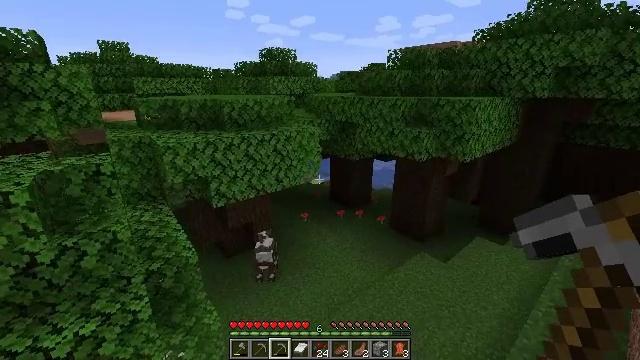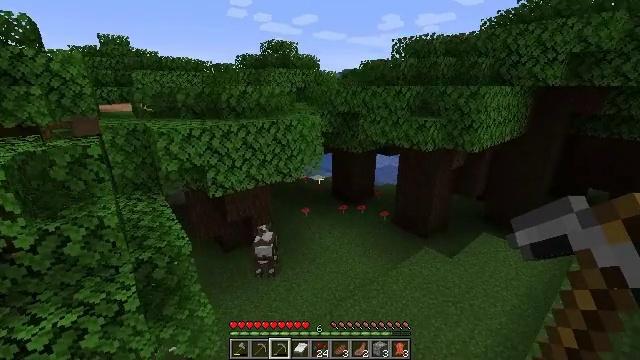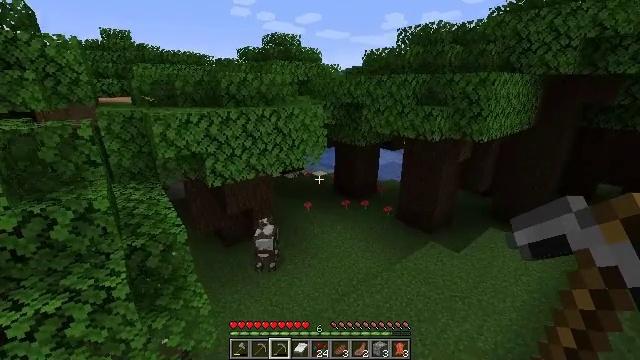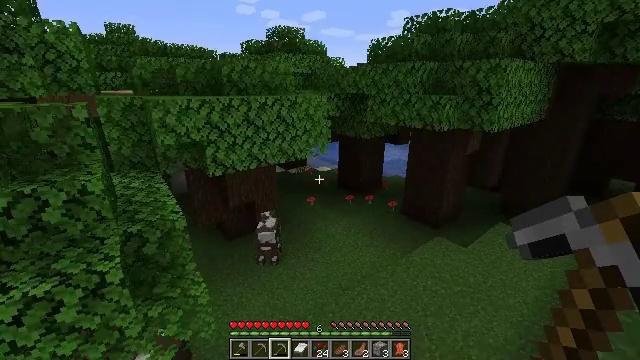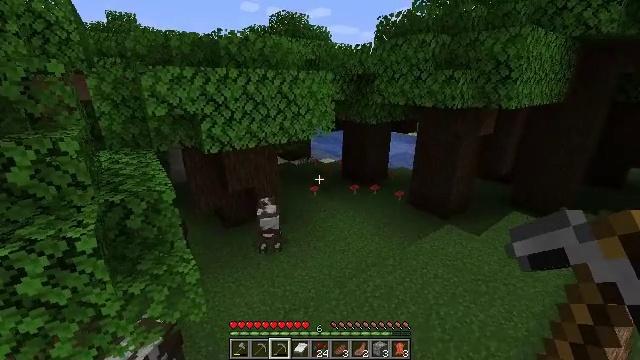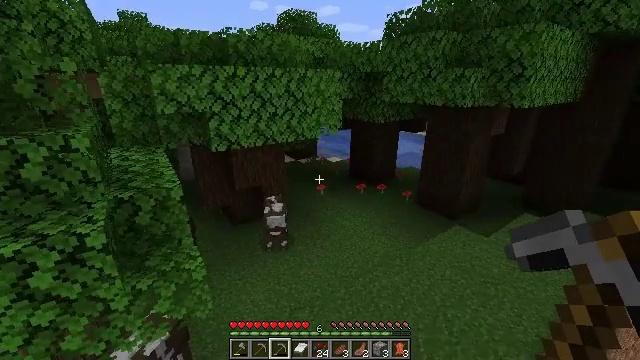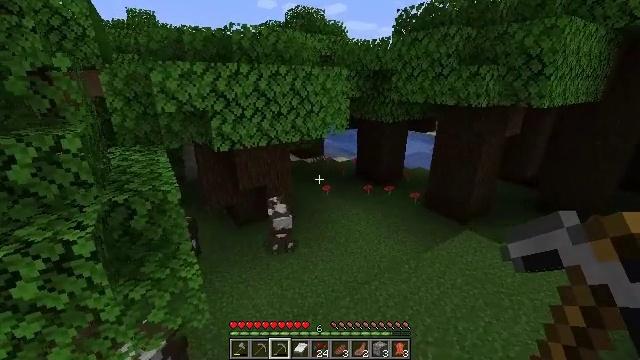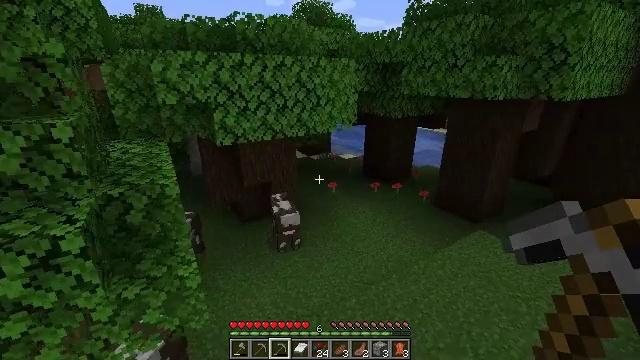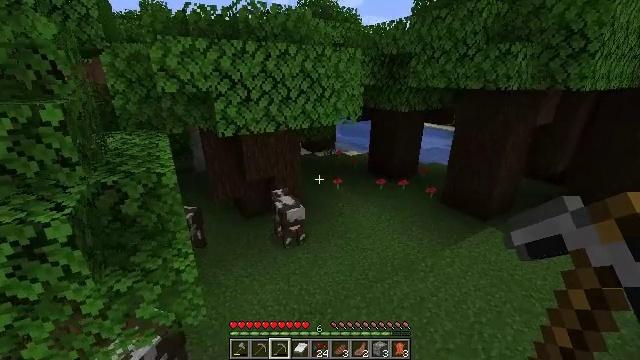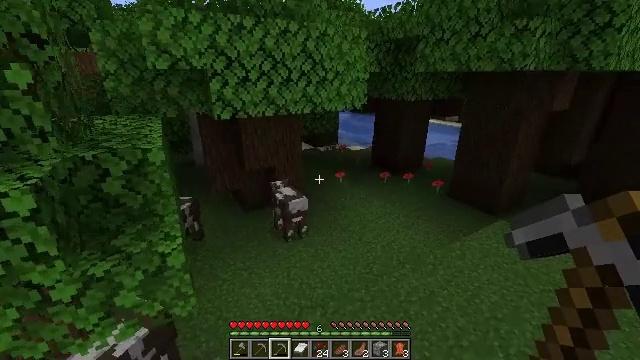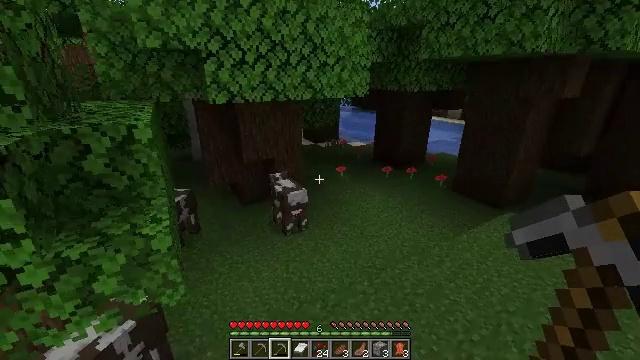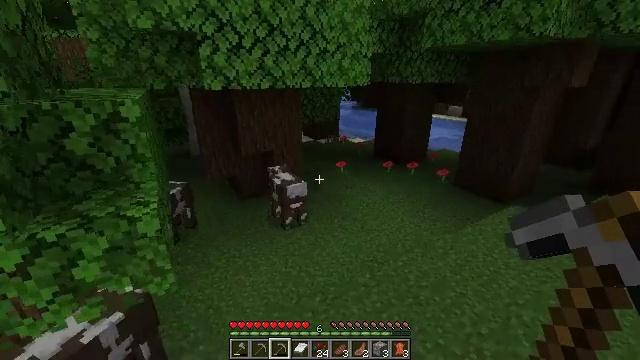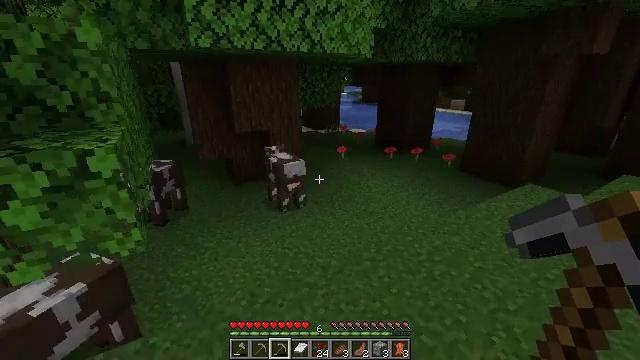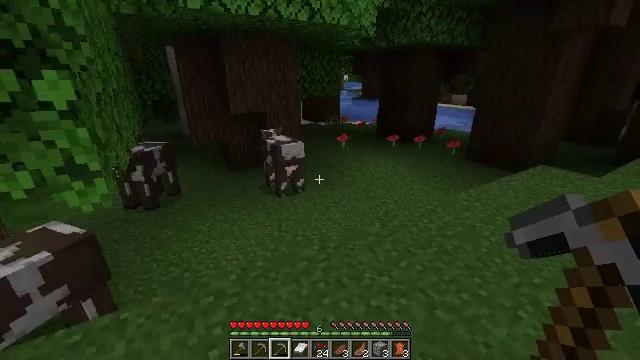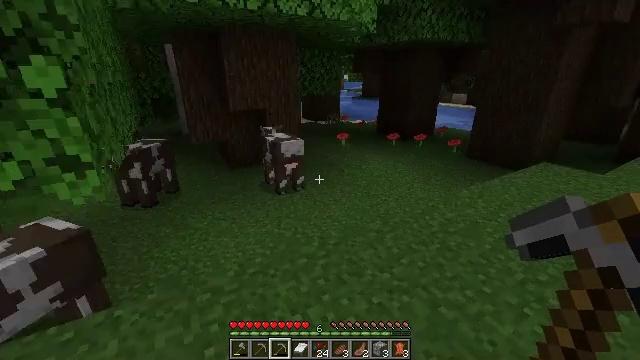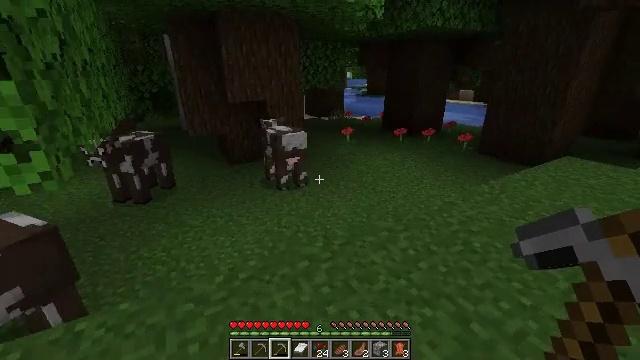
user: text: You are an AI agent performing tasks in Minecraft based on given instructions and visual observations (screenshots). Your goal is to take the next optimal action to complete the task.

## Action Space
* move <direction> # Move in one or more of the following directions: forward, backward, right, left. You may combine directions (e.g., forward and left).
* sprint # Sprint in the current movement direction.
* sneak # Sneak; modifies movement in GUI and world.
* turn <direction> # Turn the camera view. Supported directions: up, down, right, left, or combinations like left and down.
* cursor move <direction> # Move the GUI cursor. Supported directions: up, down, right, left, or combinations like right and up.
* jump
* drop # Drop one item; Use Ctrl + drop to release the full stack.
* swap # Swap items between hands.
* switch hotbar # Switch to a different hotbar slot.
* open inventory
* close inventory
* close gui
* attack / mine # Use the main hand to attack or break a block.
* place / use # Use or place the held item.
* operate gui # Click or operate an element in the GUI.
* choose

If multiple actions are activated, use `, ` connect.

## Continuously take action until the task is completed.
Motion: motion action
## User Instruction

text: Harvest the mushroom stem for materials.
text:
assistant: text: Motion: move forward
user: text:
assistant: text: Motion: move forward
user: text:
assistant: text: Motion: move forward
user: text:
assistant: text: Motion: move forward
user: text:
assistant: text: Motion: move forward, turn left
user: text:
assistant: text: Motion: move forward, turn left
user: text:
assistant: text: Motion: move forward, turn left
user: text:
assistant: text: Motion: move forward, turn left
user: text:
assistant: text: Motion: move forward
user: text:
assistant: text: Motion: move forward
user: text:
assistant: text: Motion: move forward
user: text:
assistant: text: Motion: move forward
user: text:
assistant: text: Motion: move forward
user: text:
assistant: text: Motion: move forward
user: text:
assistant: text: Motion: move forward
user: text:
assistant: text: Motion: move forward
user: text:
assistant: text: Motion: move forward
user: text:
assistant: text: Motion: move forward
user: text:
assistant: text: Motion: move forward, turn left
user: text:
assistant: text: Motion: move forward, turn left
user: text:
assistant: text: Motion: move forward, turn left
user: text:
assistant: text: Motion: move forward, turn left and up
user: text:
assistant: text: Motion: move forward, turn left and up
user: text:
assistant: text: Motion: move forward, turn left
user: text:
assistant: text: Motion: move forward, turn left and up
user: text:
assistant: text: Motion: move forward, turn left and up
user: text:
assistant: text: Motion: move forward, turn left and up
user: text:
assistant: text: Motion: move forward, turn left and up
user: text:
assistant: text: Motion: move forward, turn left and up
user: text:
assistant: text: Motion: move forward, turn left and up